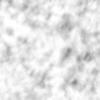
Label: no_change